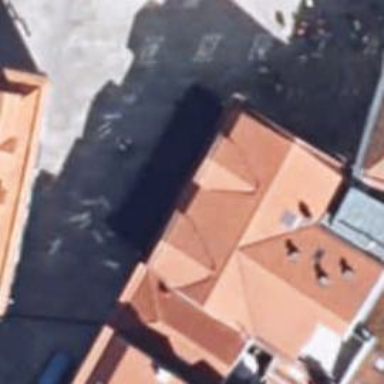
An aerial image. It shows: Restaurant.